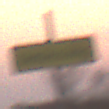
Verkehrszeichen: Umleitungsankuendigung
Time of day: SunriseSunset
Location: Outdoor (Nature)
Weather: Clear
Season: NotSpecified
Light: Natural